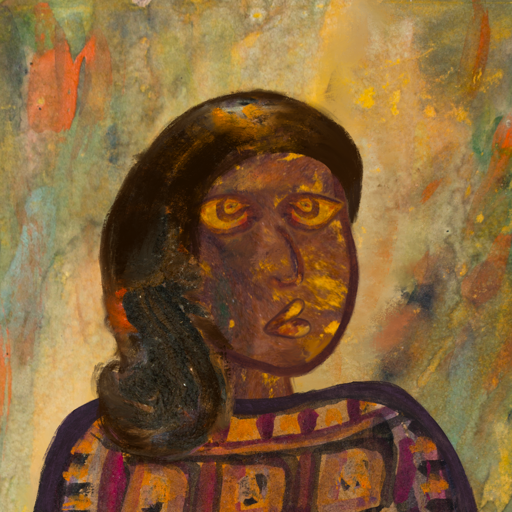
Background: Comrade, Head And Neck Side: Comrade, Face Side: Comrade, Bust: Doll, Hair Side: Gypsy_Queen, Head Accessory: Blank, Second Necklace: Blank, Necklace: Blank, Baby: Blank